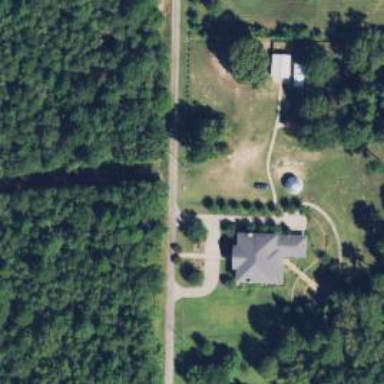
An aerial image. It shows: Driveway leading to service road.